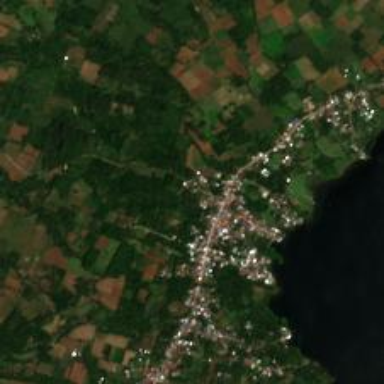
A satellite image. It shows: Town.